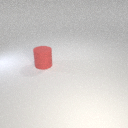
large red rubber cylinder